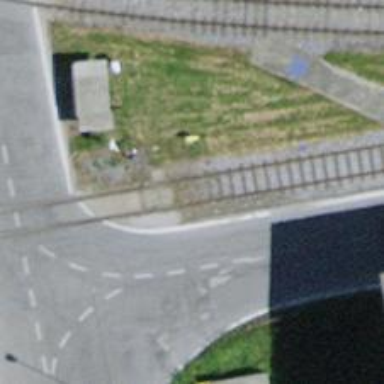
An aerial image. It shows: Railway switch.